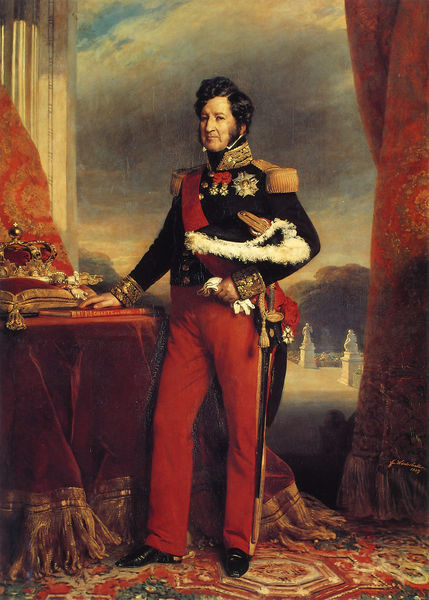
Titel: König Louis-Philippe
Künstler: Franz Xaver Winterhalter
Schlagwörter: baum, gemälde, hand, himmel, mann, meer, weiß, wolken, fenster, handschuh, handschuhe, hintergrund, hut, pfeiler, schwarz, tisch, ausblick, rot, teppich, hemd, hose, mütze, federn, gesicht, pelz, samt, bildnis, portrait, porträt, vorhang, weite, fransen, gold, haare, pose, krone, garten, schärpe, kaiser, kissen, könig, scheide, buch, militär, schwert, säbel, uniform, soldat, epauletten, napoleon, abzeichen, degen, dreispitz, orden, general, prinz, feldherr, florett, admiral, teppisch, rote hose, auszeichnungen, dreizack, bommeln, samtkissen, kreone